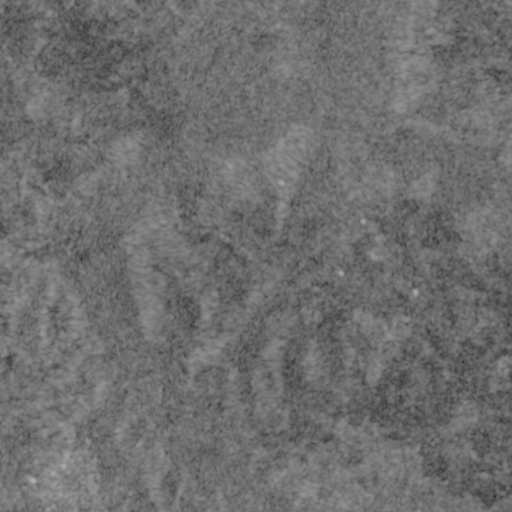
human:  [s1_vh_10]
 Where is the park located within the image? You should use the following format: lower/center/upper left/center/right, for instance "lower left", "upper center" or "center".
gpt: The park is located in the upper right of the image.
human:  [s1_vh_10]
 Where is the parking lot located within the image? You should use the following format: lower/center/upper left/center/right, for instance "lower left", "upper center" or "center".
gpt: The parking lot is located in the center right of the image.
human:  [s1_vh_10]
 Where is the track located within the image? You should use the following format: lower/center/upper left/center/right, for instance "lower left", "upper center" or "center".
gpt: There is no track in the image.

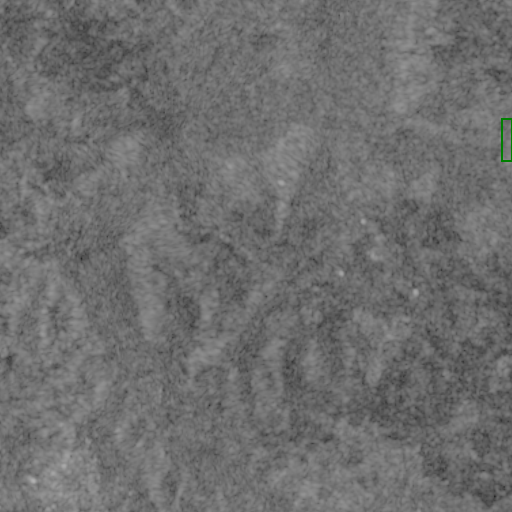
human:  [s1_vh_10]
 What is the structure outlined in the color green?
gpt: The structure outlined in green is a park.
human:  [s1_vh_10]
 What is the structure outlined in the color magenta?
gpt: There is no magenta outline.